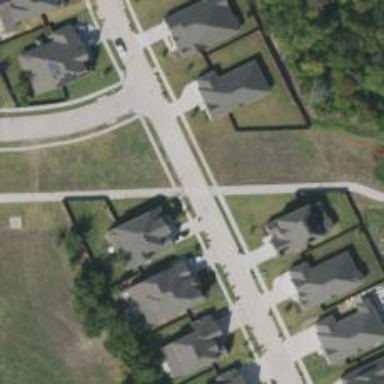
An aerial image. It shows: Marked crossing on the road.